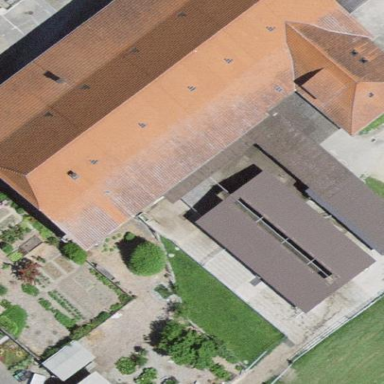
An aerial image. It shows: Farm building.